如图 1 所示，在$\triangle ABC$中，点$D$在线段$BC$上，满足$\vec{DC} = 2\vec{BD}$，点$G$在线段$AB$上，满足$3\vec{AG} = 2\vec{GB}$，线段$CG$与线段$AD$交于点$O$.

\begin{center}
    \begin{minipage}{0.4\textwidth}
        \centering

\nfigure1\n
        \vspace{2pt} \\
        图1
    \end{minipage}
    \hspace{1cm}
    \begin{minipage}{0.4\textwidth}
        \centering

        \vspace{2pt} \\
        图2
    \end{minipage}
\end{center}

$\textcircled{1}$用$\vec{AB}$和$\vec{AC}$表示$\vec{AD}$； \\
$\textcircled{2}$若$\vec{AO} = t\vec{AD}$，求实数$t$； \\
$\textcircled{3}$如图 2 所示，过点$O$的直线与边$AB$，$AC$分别交于点$E$，$F$，设$\vec{EB} = \lambda\vec{AE}$，$\vec{FC} = \mu\vec{AF}(\lambda > 0, \mu > 0)$，求$\lambda\mu$的最大值；
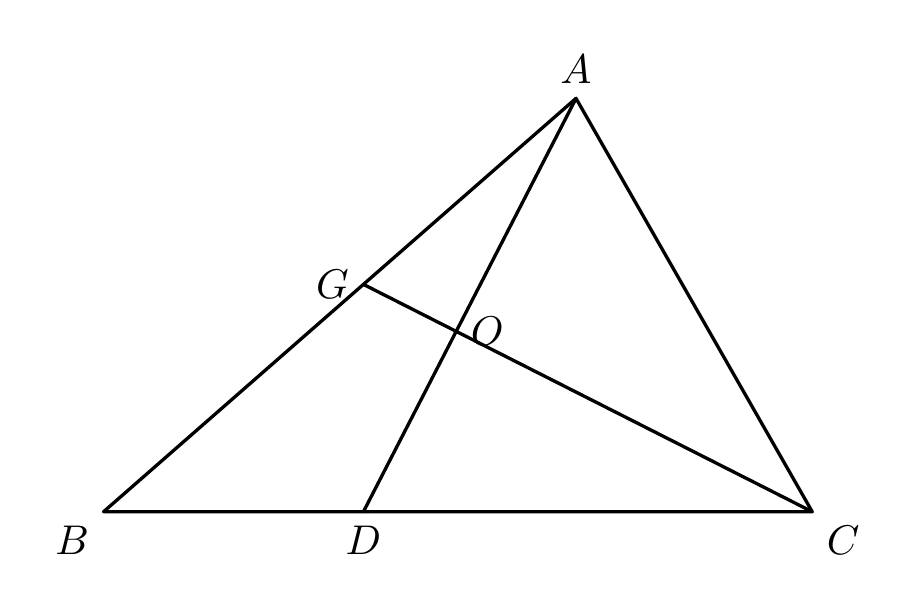
【解答】
【答案】$\textcircled{1}\vec{AD} = \frac{2}{3}\vec{AB} + \frac{1}{3}\vec{AC}$ \\
$\textcircled{2}t = \frac{1}{2}$ \\
$\textcircled{3}\frac{9}{8}$ \\

【分析】$\textcircled{1}$ 根据三角形中平行线的等比关系计算； \\
$\textcircled{2}$ 由$\textcircled{1}$得$\vec{AD} = \frac{2}{3}\vec{AB} + \frac{1}{3}\vec{AC}, \vec{AO} = \frac{m}{m+1}\vec{AC} + \frac{1}{m+1} \cdot \frac{2}{5}\vec{AB}$，列出方程组求解即可； \\
$\textcircled{3}$ 由题意可得$\vec{AO} = \frac{1+\lambda}{3}\vec{AE} + \frac{1+\mu}{6}\vec{AF}, \vec{AO} = (1-n)\vec{AE} + n\vec{AF}$，列出方程组，从而可得 $2\lambda + \mu = 3$，利用基本不等式求解即可； \\

【详解】$\textcircled{1}$ 因为$\vec{DC} = 2\vec{BD}$，则$\vec{BD} = \frac{1}{3}\vec{BC}$，由$\vec{BC} = \vec{AC} - \vec{AB}$，得$\vec{AD} = \vec{AB} + \vec{BD} = \vec{AB} + \frac{1}{3}(\vec{AC} - \vec{AB}) = \frac{2}{3}\vec{AB} + \frac{1}{3}\vec{AC}$， \\
故$\vec{AD} = \frac{2}{3}\vec{AB} + \frac{1}{3}\vec{AC}$. \\
$\textcircled{2}$ 由$\textcircled{1}$得$\vec{AD} = \frac{2}{3}\vec{AB} + \frac{1}{3}\vec{AC}$，因为 $G, O, C$ 三点共线，所以存在实数$m$使得 $\vec{GO} = m\vec{OC}$，所以 $\vec{GO} = \frac{m}{m+1}\vec{GC}$，所以$\vec{AO} = \vec{AG} + \vec{GO} = \vec{AG} + \frac{m}{m+1}(\vec{AC} - \vec{AG}) = \frac{m}{m+1}\vec{AC} + \frac{1}{m+1}\vec{AG}$，由 $3\vec{AG} = 2\vec{GB}$，得 $\vec{AO} = \frac{m}{m+1}\vec{AC} + \frac{1}{m+1}\vec{AG} = \frac{m}{m+1}\vec{AC} + \frac{1}{m+1} \cdot \frac{2}{5}\vec{AB}$， \\
又因为$\vec{AO} = t\vec{AD}$，所以$\begin{cases} \frac{2}{3}t = \frac{2}{5(m+1)} \\ \frac{1}{3}t = \frac{m}{m+1} \end{cases}$，解得$t = \frac{1}{2}, m = \frac{1}{5}$， \\
综上所述，$t = \frac{1}{2}$. \\
$\textcircled{3}$ 根据题意$\vec{AB} = \vec{AE} + \vec{EB} = \vec{AE} + \lambda\vec{AE} = (1 + \lambda)\vec{AE}$. \\
同理可得：$\vec{AC} = (1 + \mu)\vec{AF}$， \\
由$\textcircled{1}$可知，$\vec{AO} = \frac{1}{2}\vec{AD} = \frac{1}{3}\vec{AB} + \frac{1}{6}\vec{AC}$， \\
所以$\vec{AO} = \frac{1+\lambda}{3}\vec{AE} + \frac{1+\mu}{6}\vec{AF}$， \\
因为$E, O, F$三点共线， \\
所以存在实数$n$，使得$\vec{EO} = n\vec{EF}$， \\
所以$\vec{AO} = \vec{AE} + \vec{EO} = \vec{AE} + n\vec{EF} = \vec{AE} + n(\vec{AF} - \vec{AE}) = (1 - n)\vec{AE} + n\vec{AF}$， \\
所以 $1 - n = \frac{1+\lambda}{3}, n = \frac{1+\mu}{6}$，化简得 $2\lambda + \mu = 3$， \\
所以$\lambda\mu = \frac{1}{2}(2\lambda)\mu \leq \frac{1}{2}\left(\frac{2\lambda+\mu}{2}\right)^2 = \frac{9}{8}$， \\
当且仅当 $2\lambda = \mu = \frac{3}{2}$ 且 $2\lambda + \mu = 3$， \\
即$\lambda = \frac{3}{4}, \mu = \frac{3}{2}$时等号成立. \\
故$\lambda\mu$的最大值为$\frac{9}{8}$.
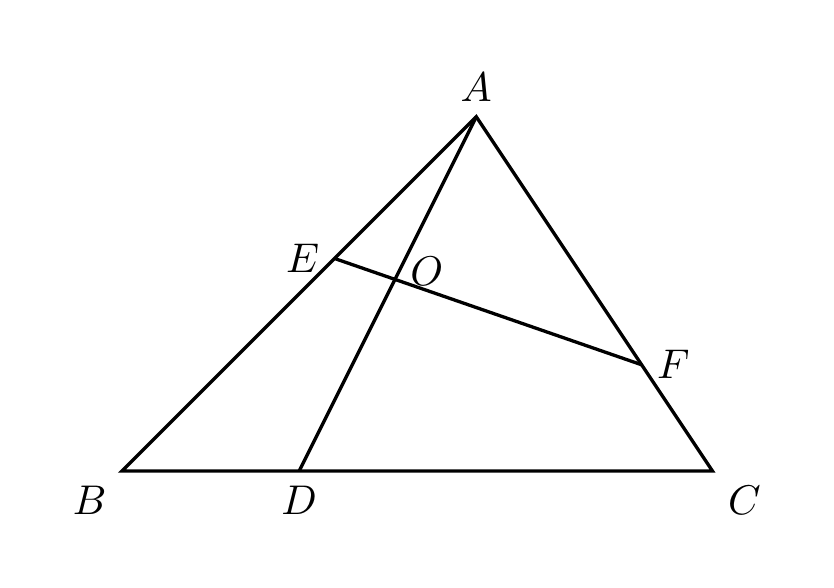